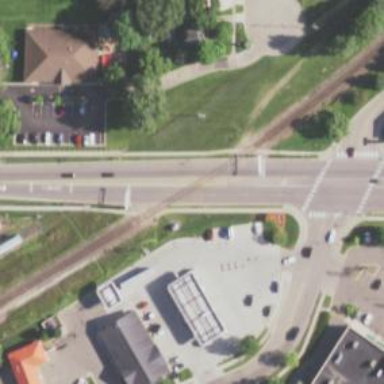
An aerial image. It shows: Railway crossing.